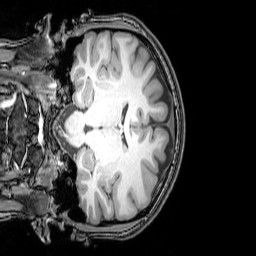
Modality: T1w
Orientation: coronal
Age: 20
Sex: female
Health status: healthy
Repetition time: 0.081 s
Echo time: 0.037 s